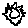
Label: sun